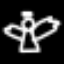
Label: angel